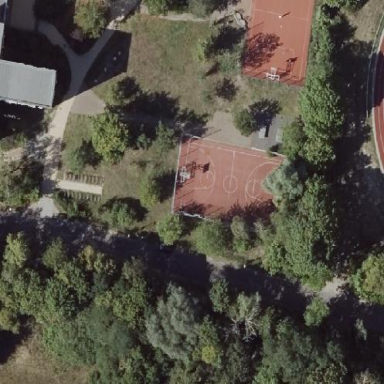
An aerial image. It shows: Tartan basketball court in leisure land pitch.